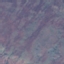
Land use / land cover: HerbaceousVegetation